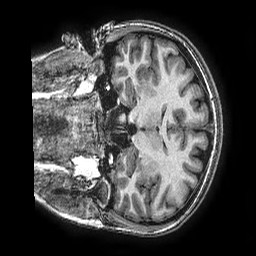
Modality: T1w
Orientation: coronal
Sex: female
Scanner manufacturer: ge
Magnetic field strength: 3 T
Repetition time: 0.0077 s
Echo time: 0.003436 s